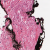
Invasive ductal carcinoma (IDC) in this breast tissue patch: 0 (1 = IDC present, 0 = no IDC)